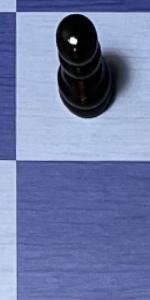
Label: Empty